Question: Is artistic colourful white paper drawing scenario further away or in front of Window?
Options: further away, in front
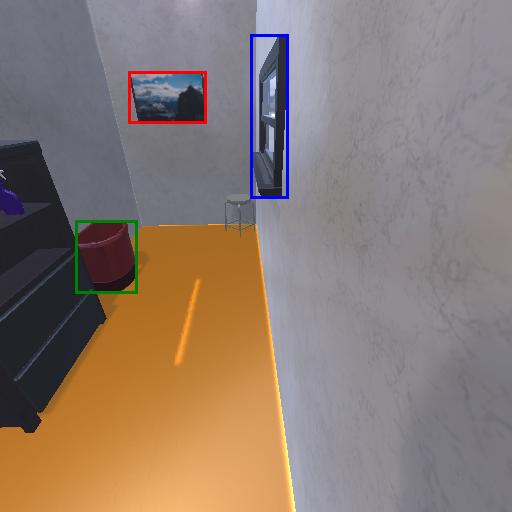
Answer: further away